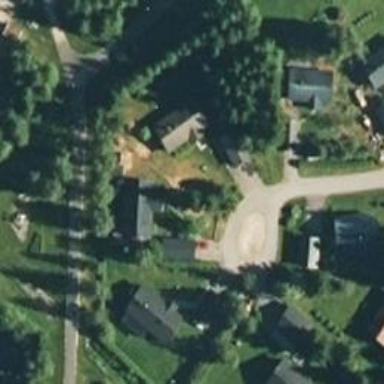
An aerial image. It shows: Turning loop on the road.